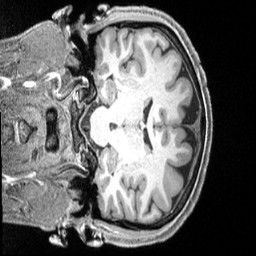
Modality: T1w
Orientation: coronal
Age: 36
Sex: male
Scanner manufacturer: siemens
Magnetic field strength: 3 T
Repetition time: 2.4 s
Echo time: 0.00228 s